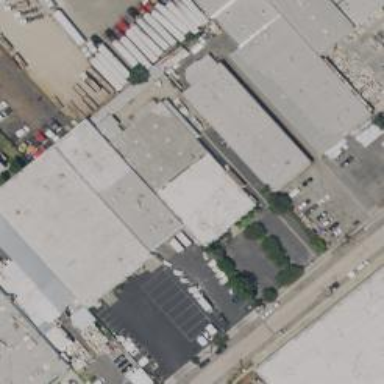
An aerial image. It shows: Warehouse building.